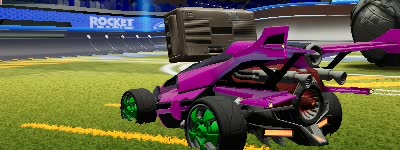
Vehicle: aftershock